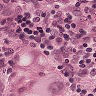
Metastatic tissue present: yes